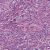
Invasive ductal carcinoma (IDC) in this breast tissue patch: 1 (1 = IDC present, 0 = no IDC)